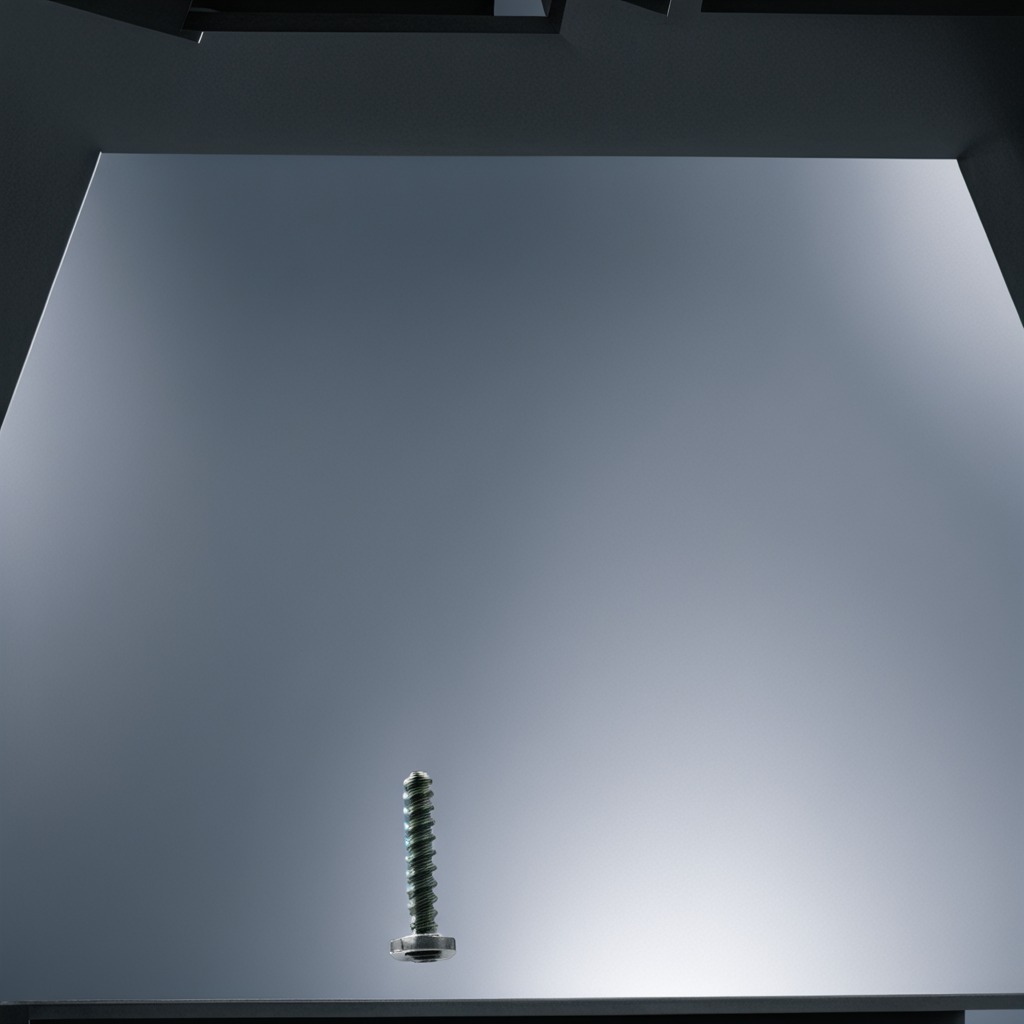
A metal screw is lying on a clean empty table in the evening soft directional lighting on the tabletop realistic grain studio-quality clarity centered framing